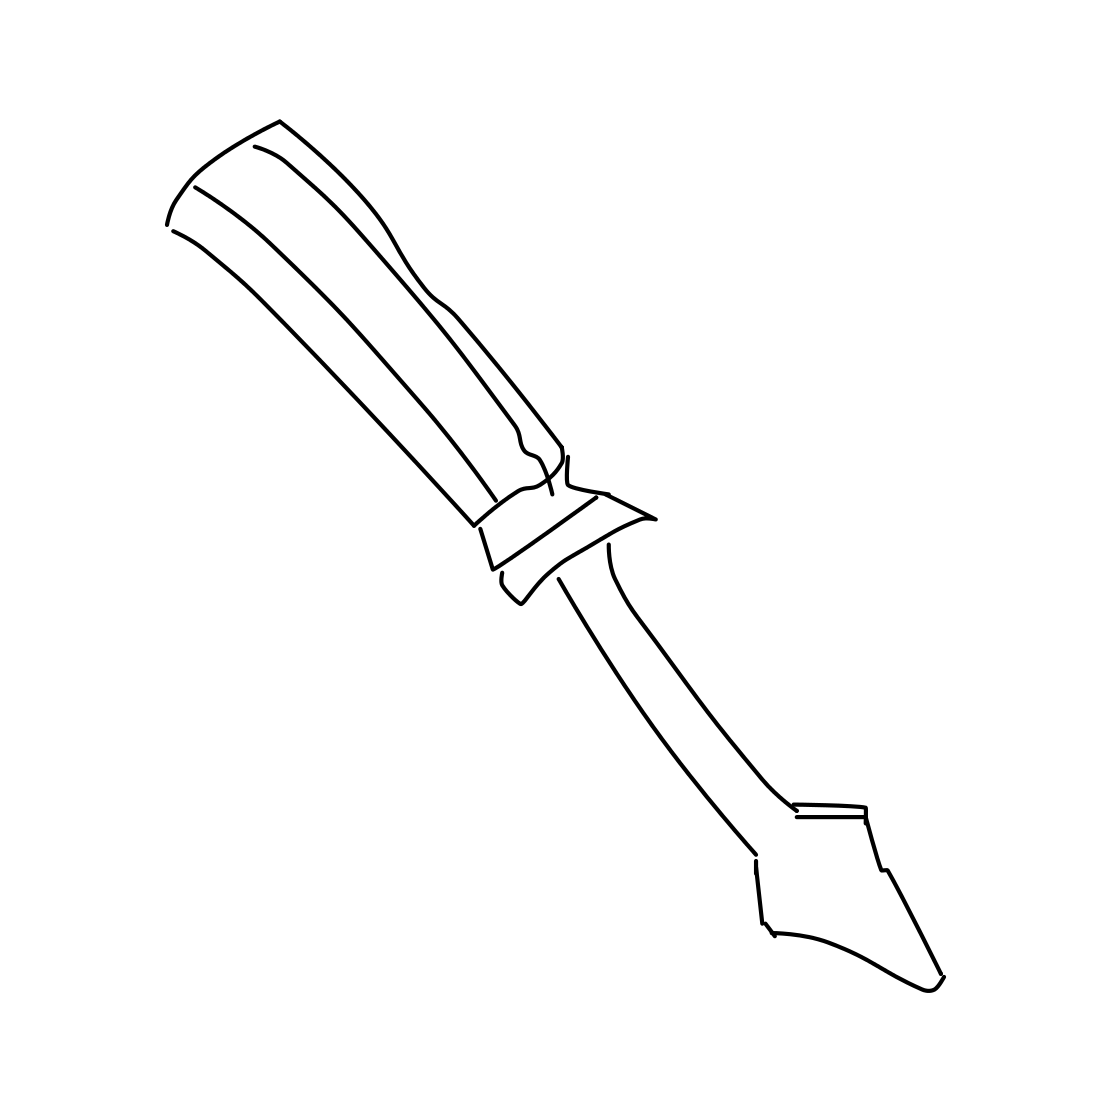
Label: screwdriver